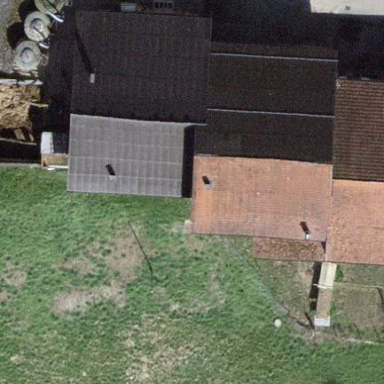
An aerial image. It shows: Building with gabled roof oriented across.